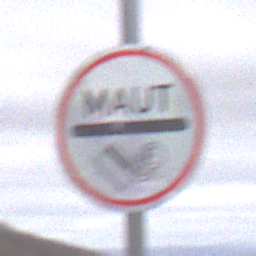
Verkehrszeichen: MautflichtigeStrecke
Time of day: Midday
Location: Outdoor (Nature)
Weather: Overcast
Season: NotSpecified
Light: Natural